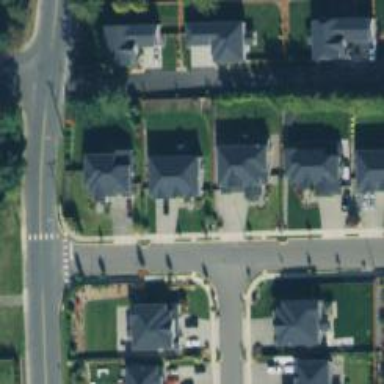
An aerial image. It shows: Residential road with asphalt surface and separate sidewalk.